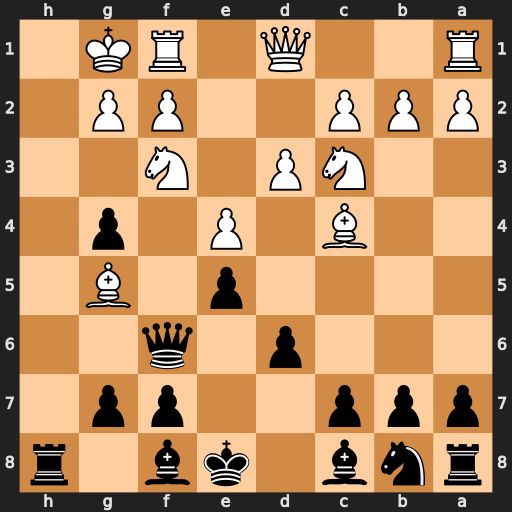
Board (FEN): rnb1kb1r/ppp2pp1/3p1q2/4p1B1/2B1P1p1/2NP1N2/PPP2PP1/R2Q1RK1
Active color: b
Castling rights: kq
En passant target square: -
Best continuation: Qg6 Nh4 Qxg5